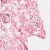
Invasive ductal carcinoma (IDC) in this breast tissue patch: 0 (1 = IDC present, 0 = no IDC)